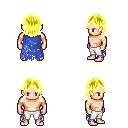
a pixel art fantasy rpg character, male body template, human, light skin, blue tattered cape, white pants, gold long bangs hairstyle, four views (front, back, left, right), 2x2 character sprite sheet, small pixel art, hard edges, no anti-aliasing